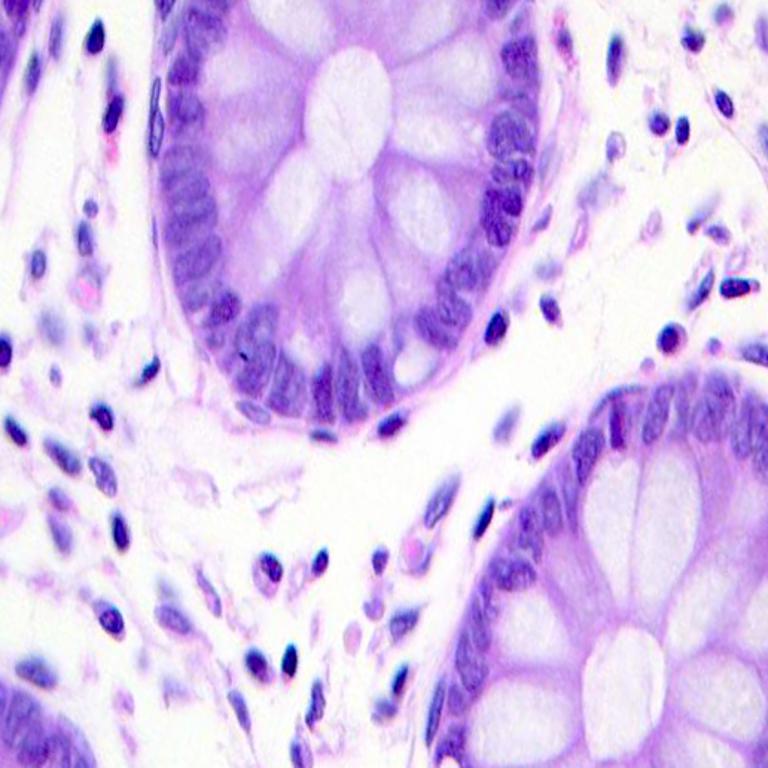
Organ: colon
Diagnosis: benign